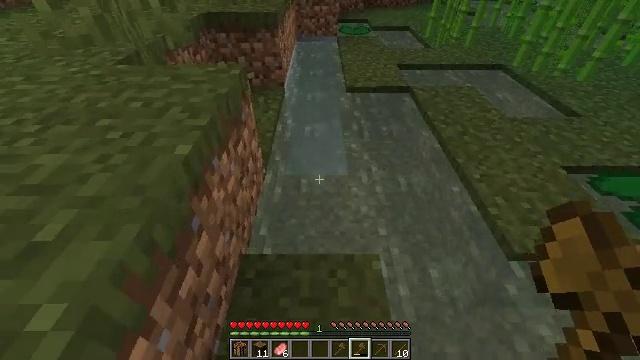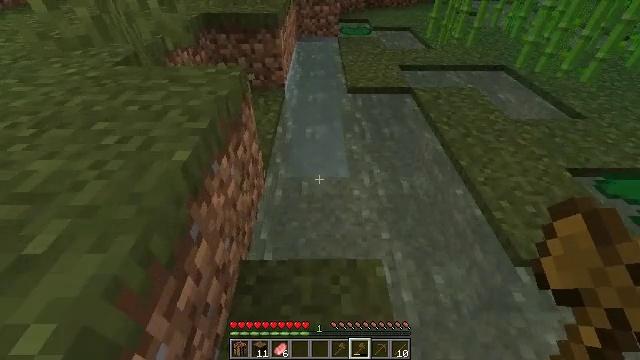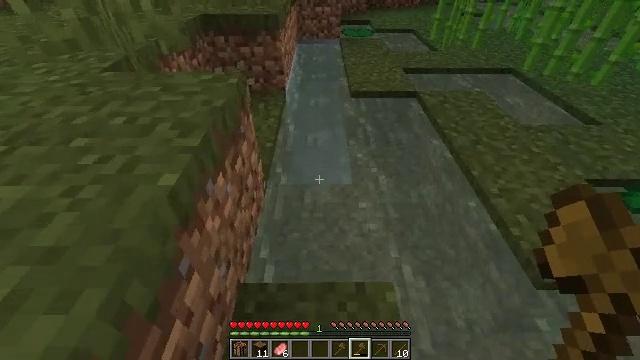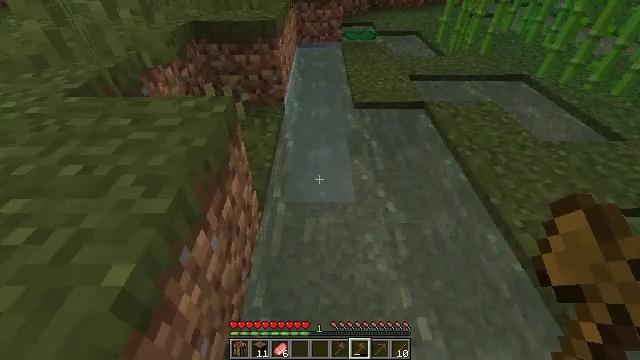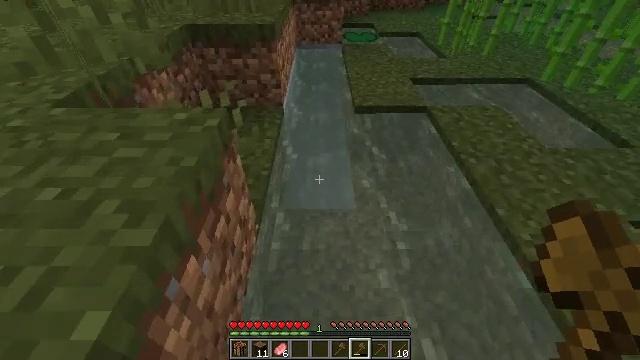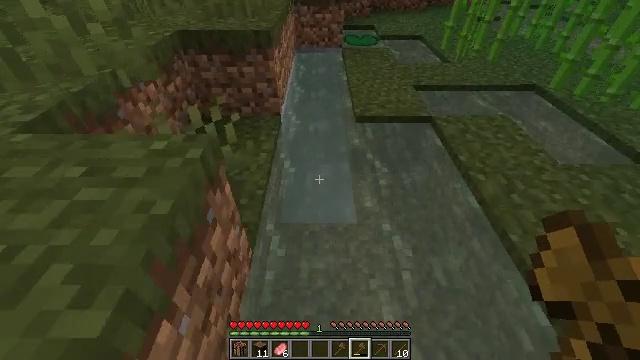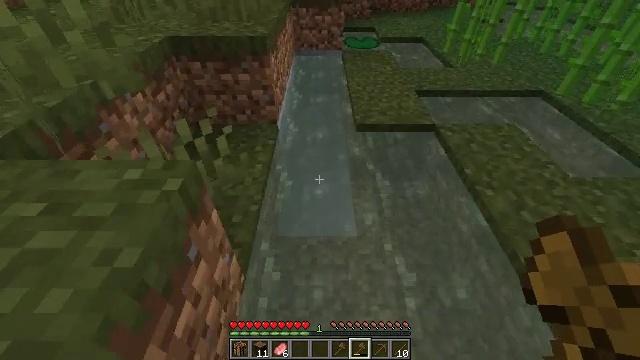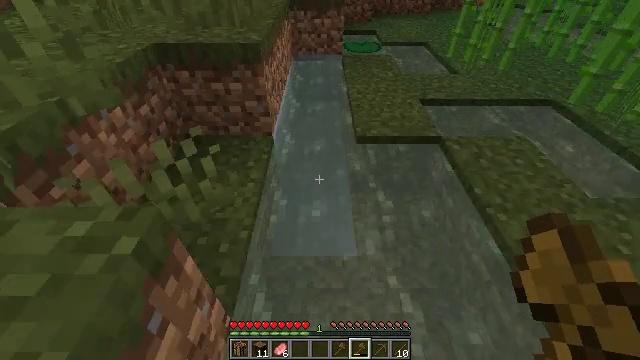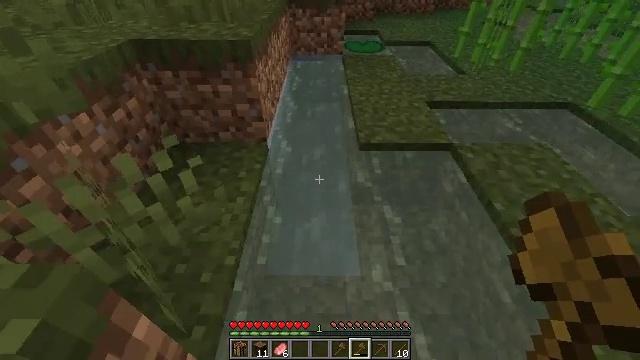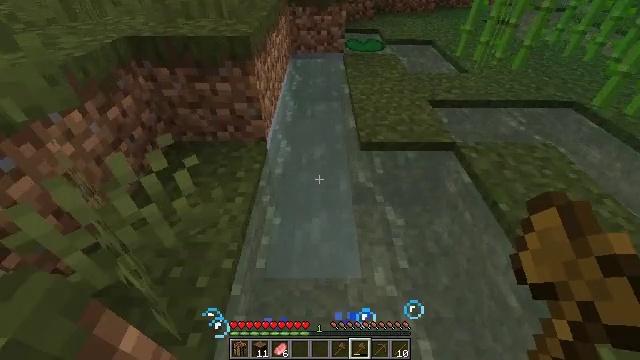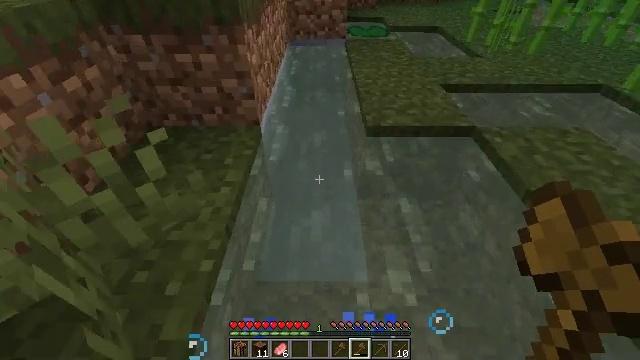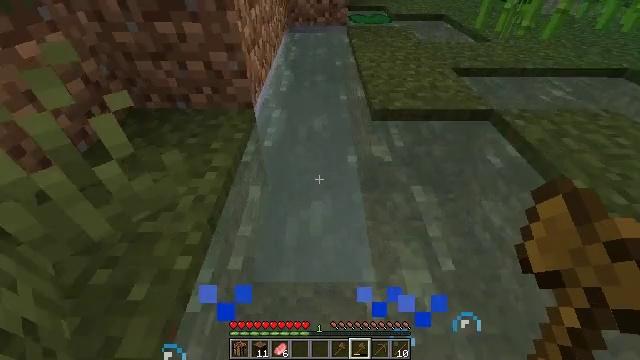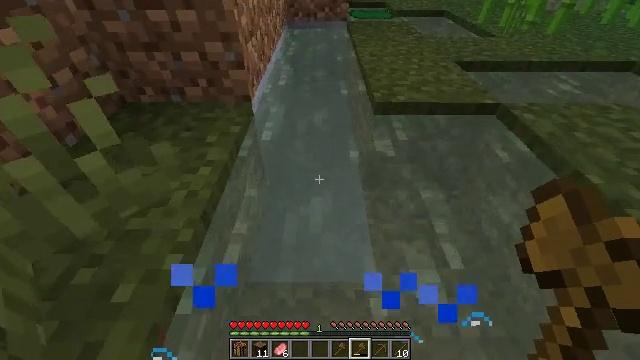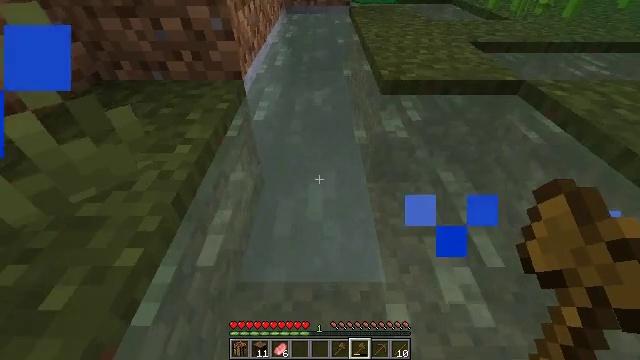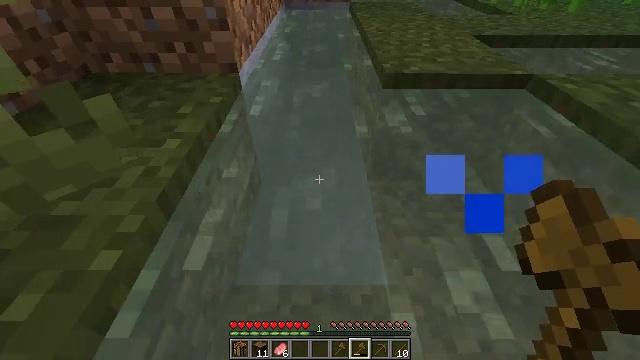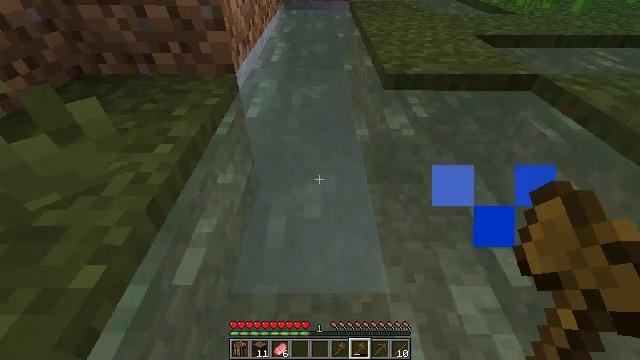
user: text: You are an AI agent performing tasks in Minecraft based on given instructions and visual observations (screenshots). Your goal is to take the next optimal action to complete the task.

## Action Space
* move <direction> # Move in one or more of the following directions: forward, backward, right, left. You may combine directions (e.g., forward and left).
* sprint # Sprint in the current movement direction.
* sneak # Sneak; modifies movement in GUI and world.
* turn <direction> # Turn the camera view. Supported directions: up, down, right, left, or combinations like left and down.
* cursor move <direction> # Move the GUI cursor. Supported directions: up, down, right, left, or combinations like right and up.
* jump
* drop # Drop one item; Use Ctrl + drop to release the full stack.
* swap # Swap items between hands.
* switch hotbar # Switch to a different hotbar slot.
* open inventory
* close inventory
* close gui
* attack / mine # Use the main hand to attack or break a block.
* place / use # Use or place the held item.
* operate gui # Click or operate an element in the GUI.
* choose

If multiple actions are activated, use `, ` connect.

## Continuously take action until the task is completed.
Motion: motion action
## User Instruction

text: Gather clay blocks.
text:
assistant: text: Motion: move forward
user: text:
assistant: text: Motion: move forward
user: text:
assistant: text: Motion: move forward
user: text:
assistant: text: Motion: move forward
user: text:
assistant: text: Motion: move forward
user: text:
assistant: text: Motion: move forward
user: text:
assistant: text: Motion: move forward
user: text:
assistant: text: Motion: move forward
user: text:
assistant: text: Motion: move forward
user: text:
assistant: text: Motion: no_op
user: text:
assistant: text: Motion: no_op
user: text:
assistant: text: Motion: no_op
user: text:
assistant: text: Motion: no_op
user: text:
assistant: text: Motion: no_op
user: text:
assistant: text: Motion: no_op
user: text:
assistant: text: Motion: no_op
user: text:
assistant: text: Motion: no_op
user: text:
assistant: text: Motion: no_op
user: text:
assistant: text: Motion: no_op
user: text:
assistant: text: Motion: no_op
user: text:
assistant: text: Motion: no_op
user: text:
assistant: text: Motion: no_op
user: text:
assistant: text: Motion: no_op
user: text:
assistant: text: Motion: no_op
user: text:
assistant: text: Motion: no_op
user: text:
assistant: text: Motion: no_op
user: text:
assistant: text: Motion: no_op
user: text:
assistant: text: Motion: no_op
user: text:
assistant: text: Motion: no_op
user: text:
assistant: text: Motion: no_op